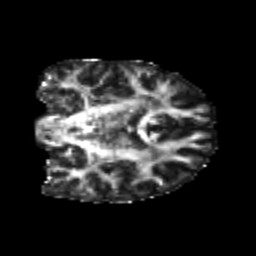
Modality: FA
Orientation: coronal
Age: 24
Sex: female
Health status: healthy
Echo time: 0.074 s